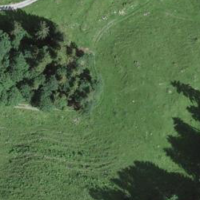
EUNIS habitat code: 44
Species observed at this site:
Tussilago farfara